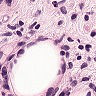
Metastatic tissue present: yes